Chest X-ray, AP view. Patient: 54 years old, sex M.
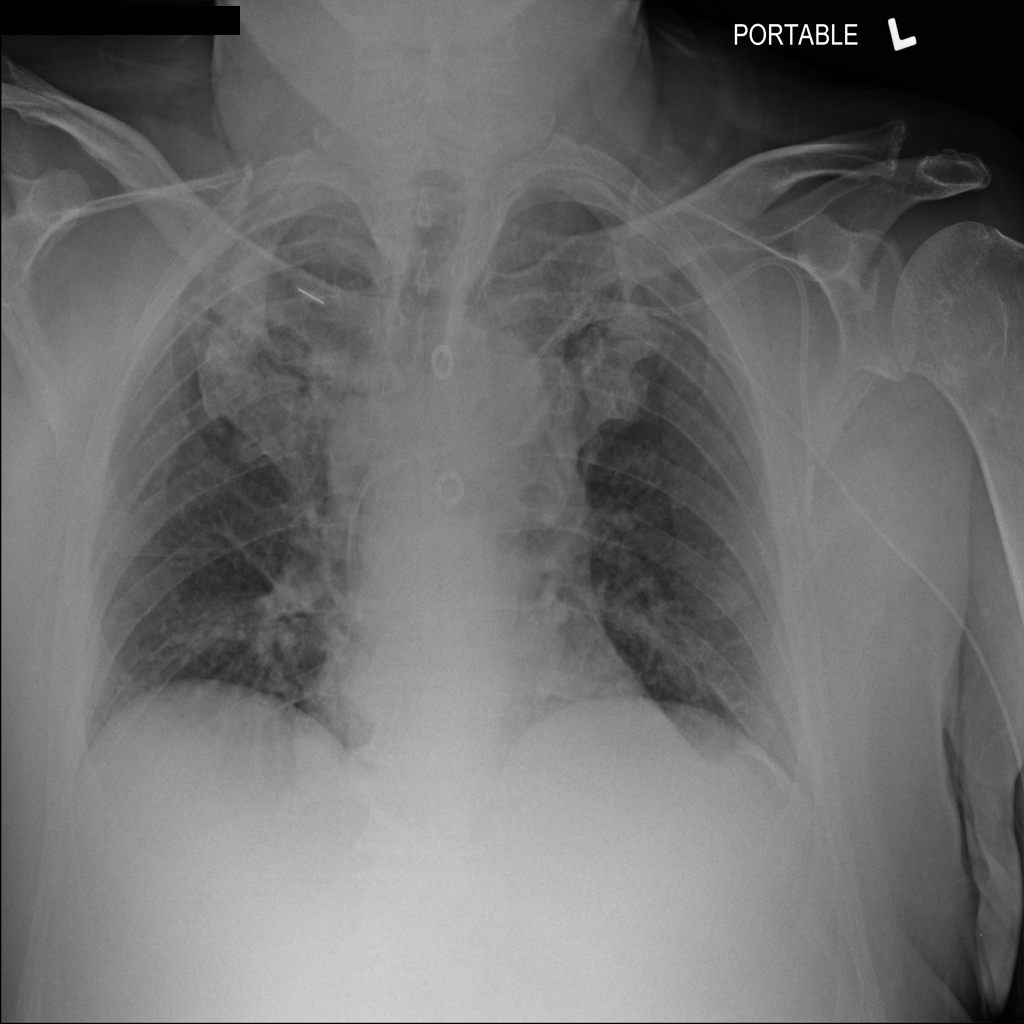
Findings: No Finding